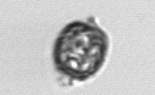
Label: Thalassiosira